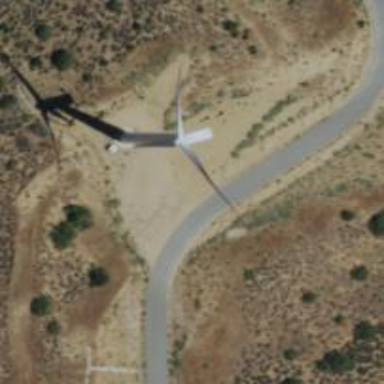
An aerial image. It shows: Wind generator in the form of horizontal axis wind turbine.